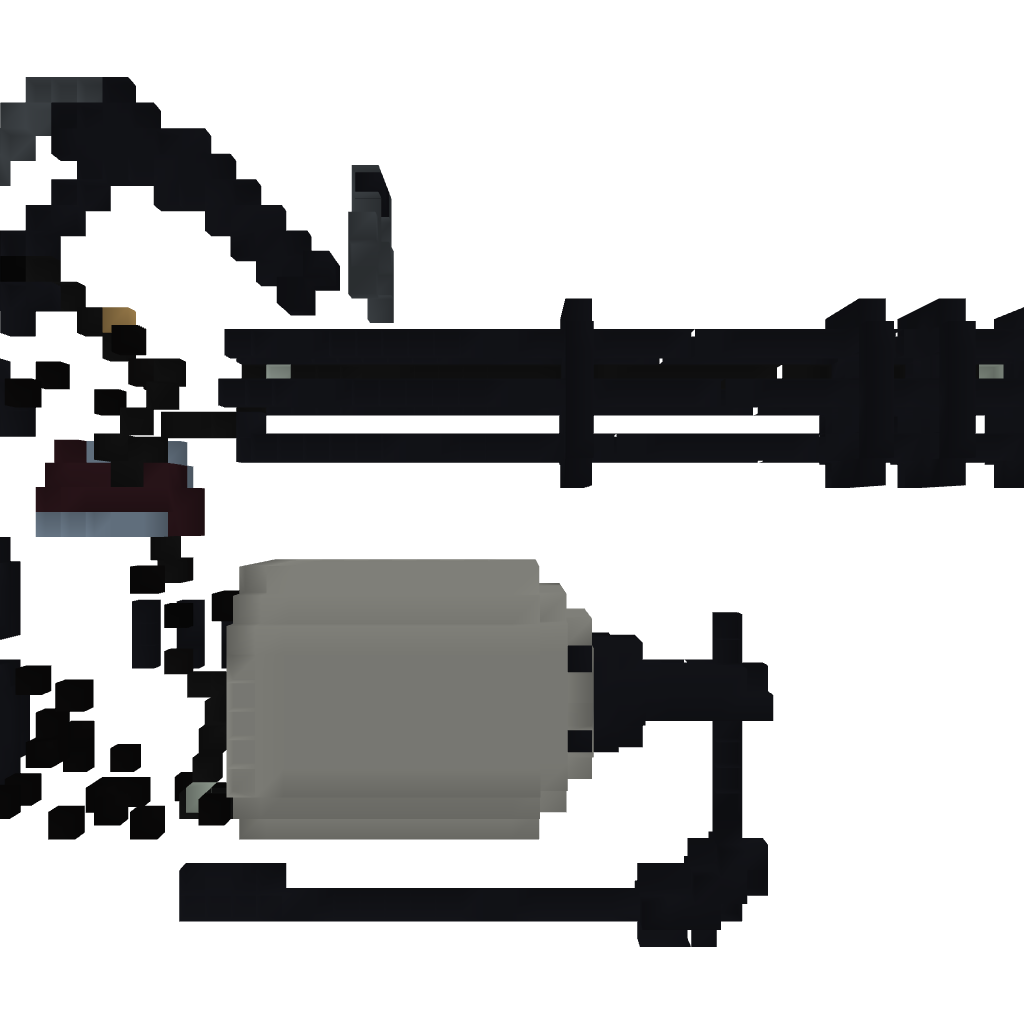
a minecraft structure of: minigun